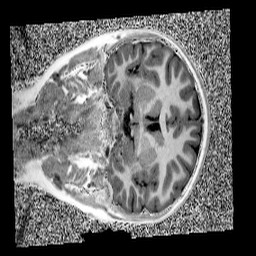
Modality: UNIT1
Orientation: coronal
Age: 11
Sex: female
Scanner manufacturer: siemens
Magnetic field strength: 3 T
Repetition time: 4 s
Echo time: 0.00299 s